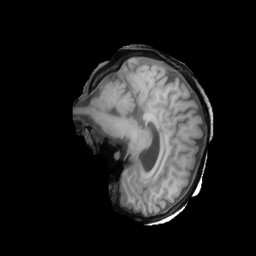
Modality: T1w
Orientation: sagittal
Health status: ill
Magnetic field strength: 3 T